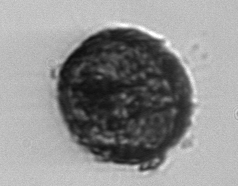
Label: Coscinodiscus